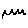
Label: zigzag